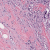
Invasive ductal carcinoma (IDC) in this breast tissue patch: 1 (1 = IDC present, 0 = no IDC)